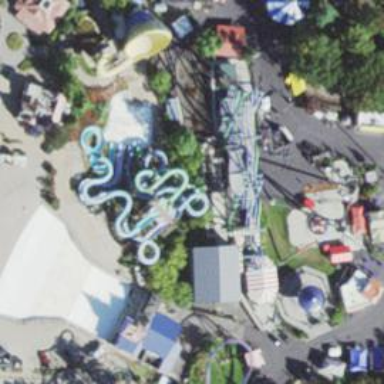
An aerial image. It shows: Water slide attraction.